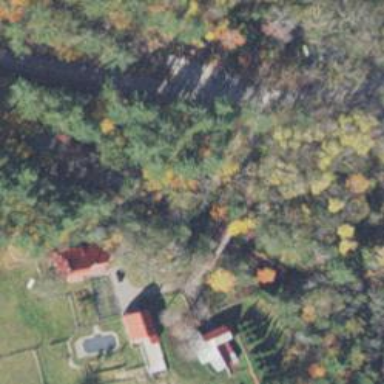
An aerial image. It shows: Covered driveway bridge.